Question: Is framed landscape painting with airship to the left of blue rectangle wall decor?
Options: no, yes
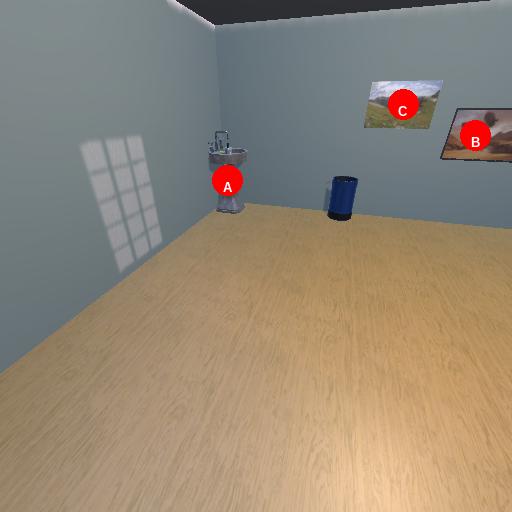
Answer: no